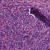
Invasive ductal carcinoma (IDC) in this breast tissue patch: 1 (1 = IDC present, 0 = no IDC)